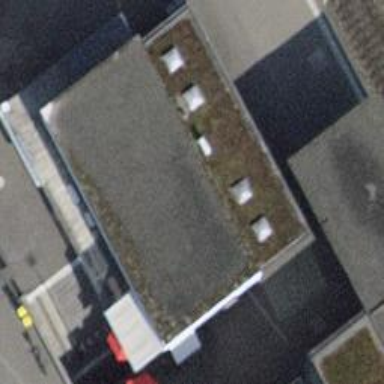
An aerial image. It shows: Flat-roofed commercial building.